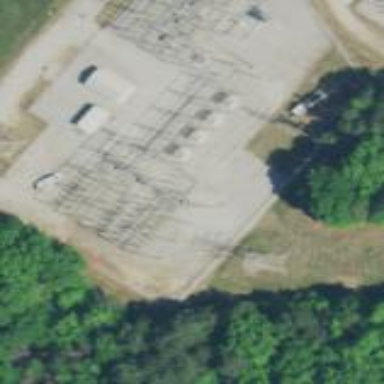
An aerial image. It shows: Fenced power substation at the transmission level.